Question: I want to use ggplot to show points and lines, but I want there to be two legends - one for the points and one for the lines.
I managed to do this using the below code, but for some reason the 'size' option no longer responds in geom_point and they are stuck at the fairly ugly size you can see in the image
.
Note that I chose stroke = NA because I do not want the points to have a border. The code is below.
Any ideas?
'''
ggplot(data = plot_data) +
geom_point(aes(x = z.1, y = obs, fill = treatcat), alpha = 0.4, shape = 21, stroke = NA, size = 1) +
geom_line(aes(x = z.1, y = under, colour = "True"), linetype = "dashed") +
geom_line(aes(x = z.1, y = crude, colour = "Crude"), size = 1.5) +
scale_fill_manual(name = "Treatment",
values = c("0" = "#F8766D", "1" = "#C77CFF"),
breaks = c("0", "1"),
labels = c("Untreated", "Treated")) +
scale_colour_manual(name = "Model",
values = c("Crude" = "orange", "True" = "black"),
breaks = c("Crude", "True"),
labels = c("Crude", "True")) +
ylim(-30,27.5) +
theme(plot.title = element_text(size = "12")) +
labs(title = "Fitted Values for Crude Model", x = "Z", y = "Y(1)")
'''
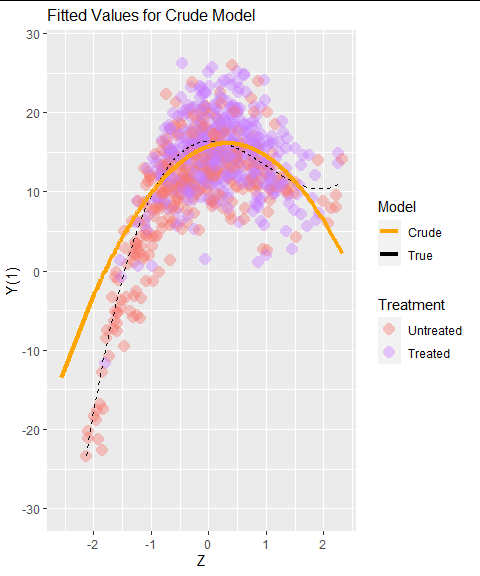
Answer: Maybe you want two color scales, here a solution with ggnewscale. There are a couple of github packages with similar functionality on the horizon (relayer, and ggh4x), but currently this is the only CRAN option to my knowledge.
As per comment - I am using see::geom_point2 because I also don't like those strokes
'''
library(ggplot2)
library(see)
ggplot(iris, aes(x = Sepal.Length, y = Sepal.Width)) +
geom_point2(aes(color = Petal.Width), alpha = 0.4, size = 10) +
ggnewscale::new_scale_color() +
geom_smooth(aes(color = Species), linetype = "dashed", method = "lm")
'''